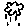
Label: cloud